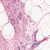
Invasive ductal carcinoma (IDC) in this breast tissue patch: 0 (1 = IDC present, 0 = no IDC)